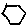
Label: hexagon